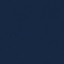
Land use / land cover: SeaLake